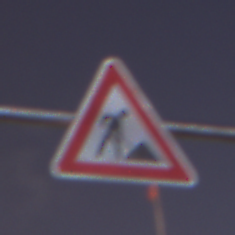
Verkehrszeichen: Arbeitsstelle
Umgebung: Outdoor, Urban
Tageszeit: Night
Wetter: PartlyCloudy
Licht: Natural
Jahreszeit: NotSpecified
Kontrast: HighContrast